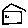
Label: house